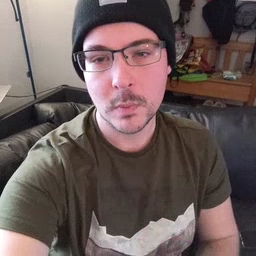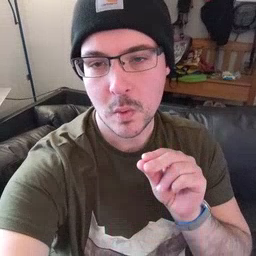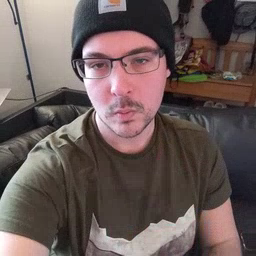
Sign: no